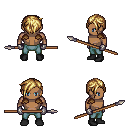
a pixel art fantasy rpg character, male body template, human, dark skin, leather shoulder armor, teal pants, blonde pixie cut hairstyle, metal gloves, black shoes, spear, four views (front, back, left, right), 2x2 character sprite sheet, small pixel art, hard edges, no anti-aliasing